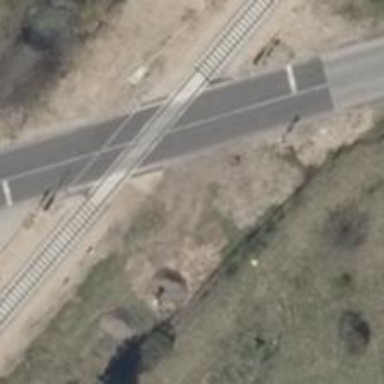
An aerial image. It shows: Level crossing along the railway.